Aerial crown-view tile of a tropical tree (Barro Colorado Island, Panama), acquired 20241014:
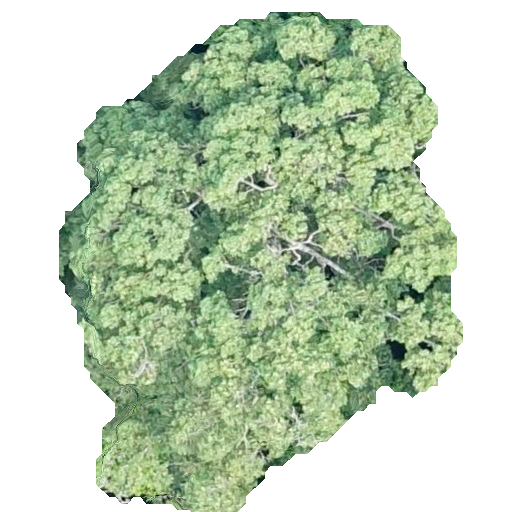
Species: Ocotea leptobotra
GBIF accepted scientific name: Ocotea leptobotra
Crown area: 227.421 m²